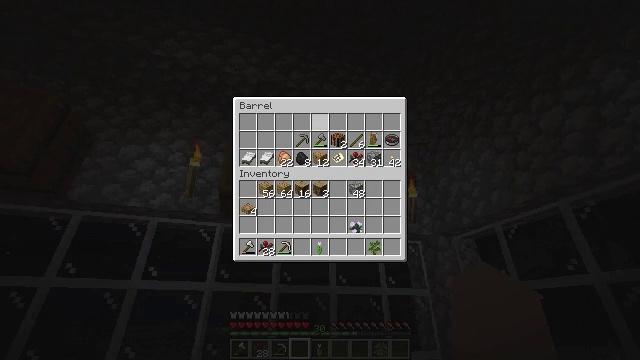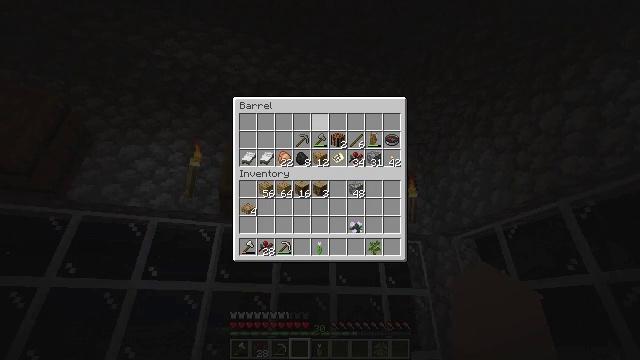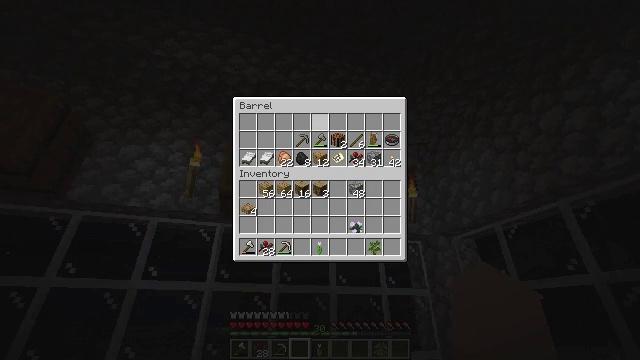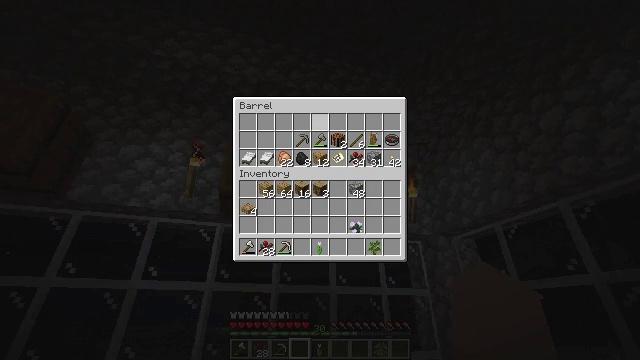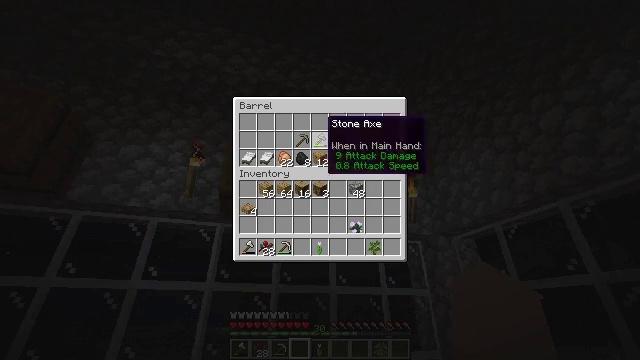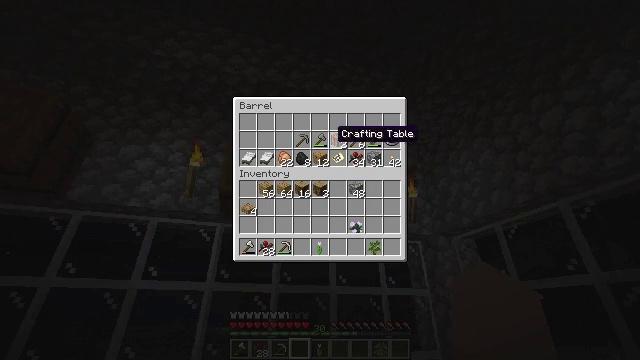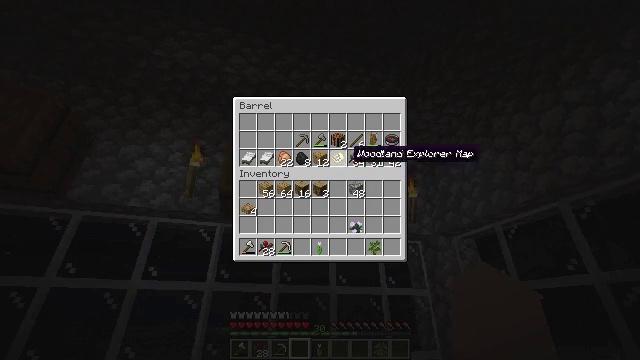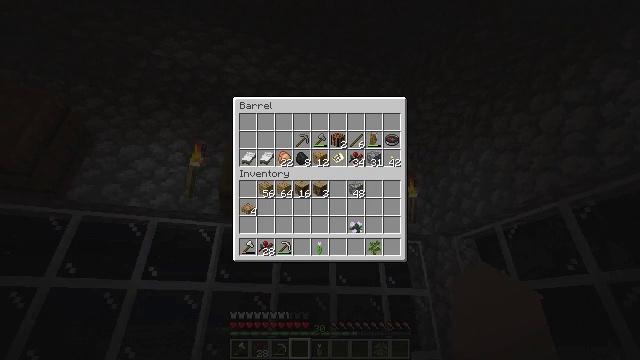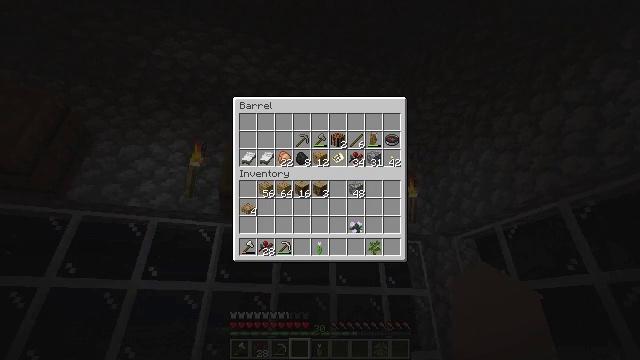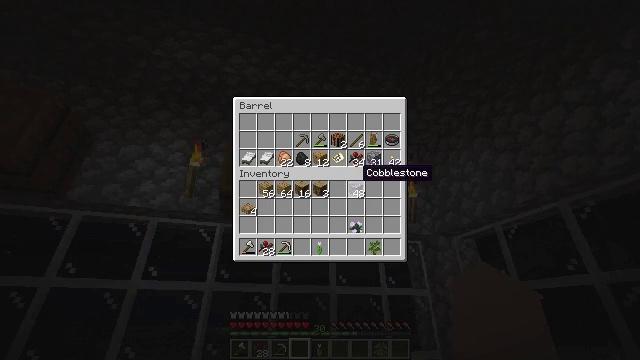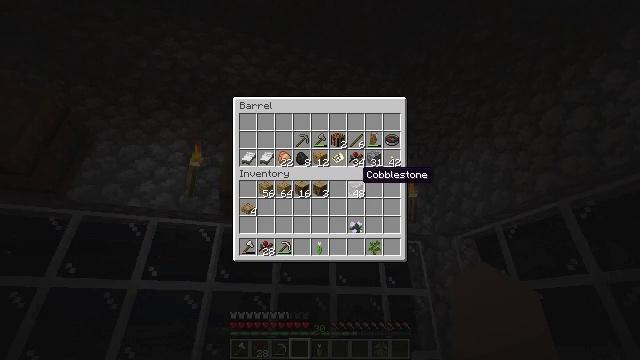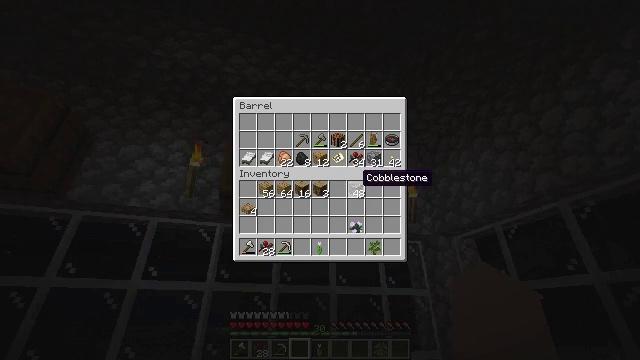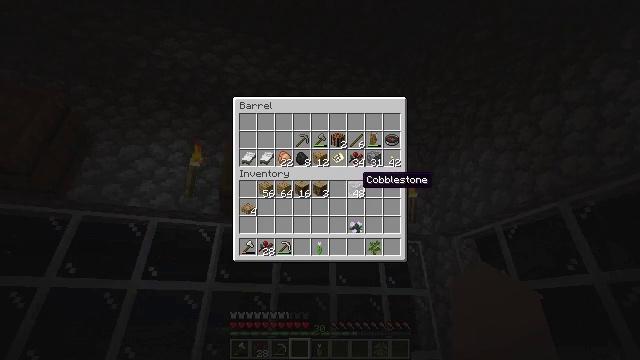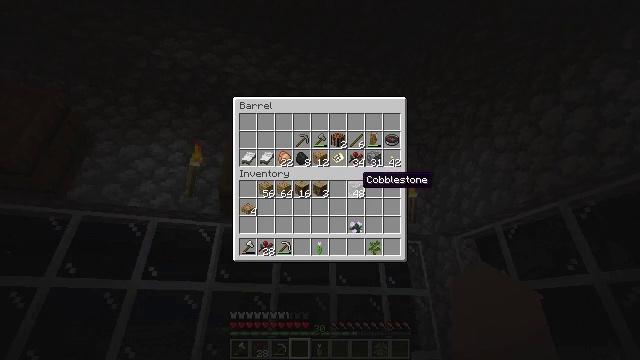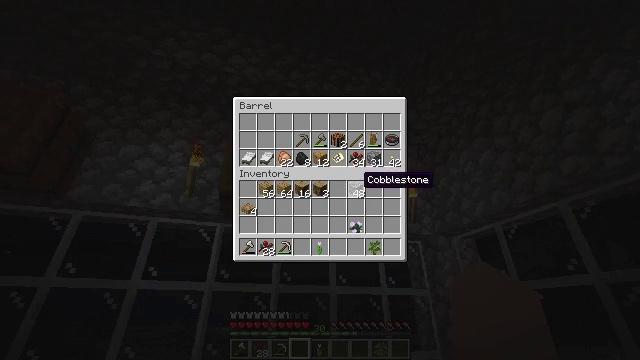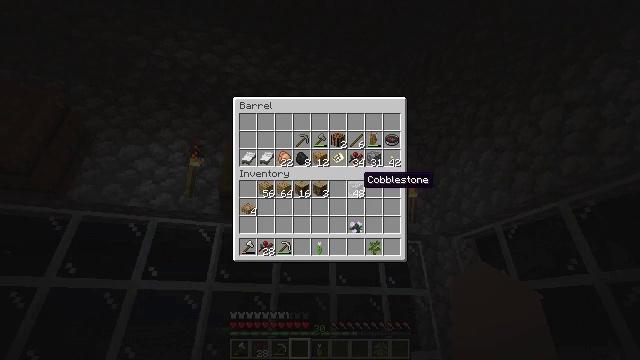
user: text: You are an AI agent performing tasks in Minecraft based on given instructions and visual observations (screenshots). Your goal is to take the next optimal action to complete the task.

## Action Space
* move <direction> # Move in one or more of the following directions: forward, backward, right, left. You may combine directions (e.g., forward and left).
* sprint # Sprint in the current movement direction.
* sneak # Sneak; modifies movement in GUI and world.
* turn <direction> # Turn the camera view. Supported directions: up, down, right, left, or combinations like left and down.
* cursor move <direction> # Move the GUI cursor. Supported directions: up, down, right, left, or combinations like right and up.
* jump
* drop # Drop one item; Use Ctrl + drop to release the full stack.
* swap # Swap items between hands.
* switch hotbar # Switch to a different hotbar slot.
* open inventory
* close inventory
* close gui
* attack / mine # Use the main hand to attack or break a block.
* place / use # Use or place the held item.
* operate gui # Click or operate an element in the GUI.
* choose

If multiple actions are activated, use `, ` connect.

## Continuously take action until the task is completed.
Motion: motion action
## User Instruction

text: Craft a barrel using the crafting table.
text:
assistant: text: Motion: no_op
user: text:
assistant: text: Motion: no_op
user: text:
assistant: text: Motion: no_op
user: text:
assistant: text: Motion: no_op
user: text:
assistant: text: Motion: cursor move right and down
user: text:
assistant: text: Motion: cursor move right and down
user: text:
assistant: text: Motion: cursor move right and down
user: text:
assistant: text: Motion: no_op
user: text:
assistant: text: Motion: no_op
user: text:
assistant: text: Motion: no_op
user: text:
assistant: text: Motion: no_op
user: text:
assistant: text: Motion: no_op
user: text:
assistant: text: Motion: no_op
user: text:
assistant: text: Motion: no_op
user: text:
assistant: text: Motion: no_op
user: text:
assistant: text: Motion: no_op
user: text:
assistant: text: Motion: no_op
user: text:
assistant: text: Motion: no_op
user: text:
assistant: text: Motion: no_op
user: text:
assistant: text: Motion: no_op
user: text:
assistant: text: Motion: no_op
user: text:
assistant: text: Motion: no_op
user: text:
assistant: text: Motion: no_op
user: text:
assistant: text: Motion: no_op
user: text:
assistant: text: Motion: no_op
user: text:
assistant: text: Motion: no_op
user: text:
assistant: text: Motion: no_op
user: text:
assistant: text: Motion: no_op
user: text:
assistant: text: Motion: no_op
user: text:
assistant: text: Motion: cursor move up